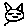
Label: cat